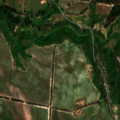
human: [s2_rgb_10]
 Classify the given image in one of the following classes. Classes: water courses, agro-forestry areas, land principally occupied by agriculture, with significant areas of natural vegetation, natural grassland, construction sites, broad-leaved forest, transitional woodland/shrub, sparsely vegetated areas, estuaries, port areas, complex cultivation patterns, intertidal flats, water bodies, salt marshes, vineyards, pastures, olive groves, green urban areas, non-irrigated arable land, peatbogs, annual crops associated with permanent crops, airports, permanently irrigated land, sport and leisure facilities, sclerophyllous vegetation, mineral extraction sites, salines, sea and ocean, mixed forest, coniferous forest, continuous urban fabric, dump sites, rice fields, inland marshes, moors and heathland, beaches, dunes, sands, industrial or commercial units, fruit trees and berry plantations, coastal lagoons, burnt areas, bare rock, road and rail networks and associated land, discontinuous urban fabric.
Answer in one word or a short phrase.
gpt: continuous urban fabric